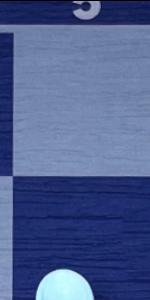
Label: Empty